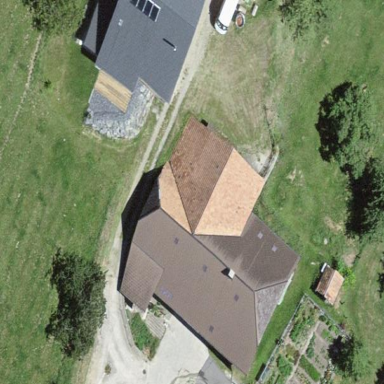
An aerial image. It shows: Farm building.